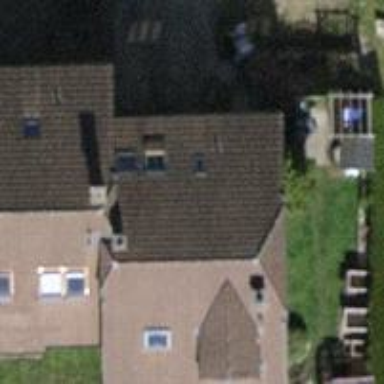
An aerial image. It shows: Gabled terrace building with the roof oriented across.